Question: I am having difficulty passing data to a tableViewController that is housed within a container view as can be seen here:

For context, the View controller which contains the two container views is itself the first tab of a tabViewController that act as the Master View for the Detail View of a splitViewController.
First of all - am I using the container views appropriately? The purpose of this first tab is to display some filter 'settings' at the top which are editable via a push segue (hence its being a navigation controller), and at the bottom, the tableView's data will update based on the filter criteria. It seemed intuitive to use two container views to accomplish this functionality, but I have very little experience and don't know if there is a better way or if container view's utility is more niche-y than it would seem.
To the original question - presuming this hierarchy makes sense, I am having difficulty passing data to this particular tableViewController. There are two other tabs in the tabViewController, neither of which utilize a container view and so I have been able to successfully traverse the hierarchy to display data in these tabs using the appDelegate as follows:
'''
// Initial Setup
UISplitViewController *splitViewController = (UISplitViewController *) self.window.rootViewController;
UITabBarController *masterTabBarController = [[splitViewController viewControllers] objectAtIndex:0];
// Tab 1: Filter by Location:
// >>> **PROBLEM CODE SEGMENT** <<<
UIViewController *containerViewController = [[masterTabBarController viewControllers] objectAtIndex:0];
MasterViewController *masterViewController0 = [[containerViewController childViewControllers] objectAtIndex:1];
masterViewController0.slotMachines = machines;
// Tab 2: Filter by ID#:
MasterViewController *masterViewController1 = [[masterTabBarController viewControllers] objectAtIndex:1];
masterViewController1.slotMachines = machines;
// Tab 3: Audited
MasterViewController *masterViewController2 = [[masterTabBarController viewControllers] objectAtIndex:2];
masterViewController2.slotMachines = machines;
'''
I have skipped the snippet of code that assigns data via delegate to each of masterViewController0/1/2. As mentioned, Tabs 2 and 3 work. Tab 1 breaks the program at runtime, terminating due to '[containerViewController childViewControllers]' returning an empty array, and so the call for objectAtIndex:1 (which I had hoped would refer to the tableView) is out of bounds. I wonder if the containerview is not initialized at this point in program execution? But I honestly have no idea.
I think my query has less to do with container views specifically and more to do with hierarchy traversal, and so despite looking into solutions in documentation on container views, I really have not found much help.
Thanks you in advance for any tips!
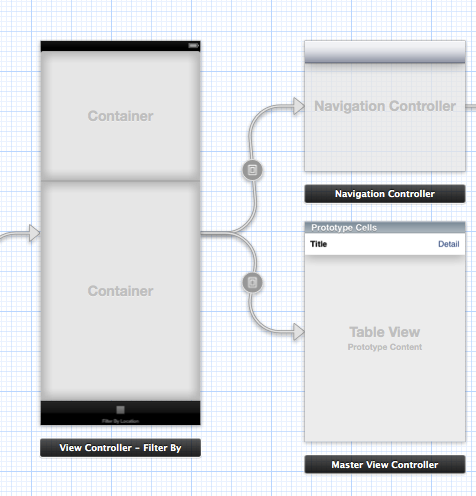
Answer: If you find that passing data is getting complex, then create some singleton object that all view controllers can access, and use it as an intermediary to receive and vend data objects. You can use key/value or some other scheme to do this.
EDIT: this is really simple. Define a class Foo, and have the class create a singleton, and offer a way for any class to get it '(Foo *foo = [Foo sharedFoo])'. Add methods to the singleton to support 'setObject:forKey:' and 'objectForKey:' just like 'NSMutableDictionary', or whatever you want. If you need this to be thread safe its harder but similar - in that case you need to use a serial dispatch queue for all access. Each of the above techniques have many posts on SO (singleton, serial dispatch queue threading, etc).
Now all you classes can include Foo.h in them, access the singleton, and ask it for things or provide it things.